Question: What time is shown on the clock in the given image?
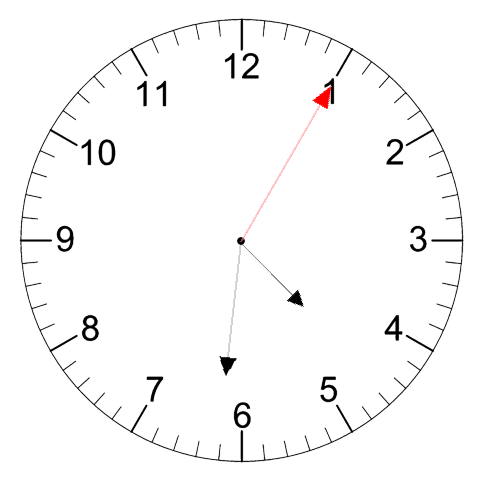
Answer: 04:31:05